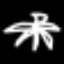
Label: palm tree